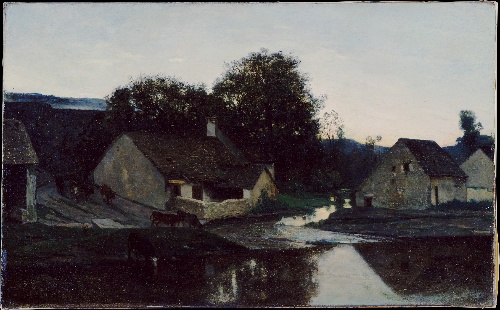
Title: The Hamlet of Optevoz
Artist: Charles-François Daubigny
Artist bio: French, Paris 1817–1878 Paris
Date: ca. 1852
Object type: Painting
Classification: Paintings
Medium: Oil on canvas
Dimensions: 22 3/4 x 36 1/2 in. (57.8 x 92.7 cm)
Department: European Paintings
Credit line: Bequest of Robert Graham Dun, 1900
Accession year: 1911
Repository: Metropolitan Museum of Art, New York, NY
Tags: Towns|Evening|Cows